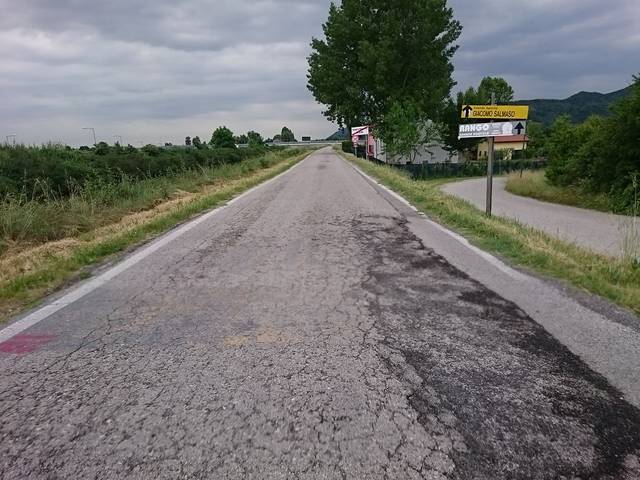
Region: Italy
Coordinates: 45.319, 11.807